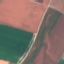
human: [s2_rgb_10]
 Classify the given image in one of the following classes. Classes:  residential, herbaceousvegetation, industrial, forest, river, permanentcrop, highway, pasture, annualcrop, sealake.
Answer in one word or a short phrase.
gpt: AnnualCrop